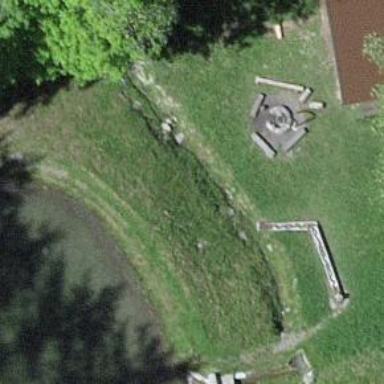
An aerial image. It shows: Beautiful fountain.